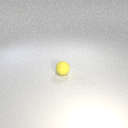
small yellow rubber sphere